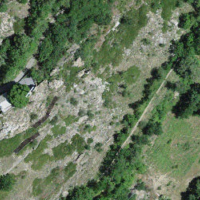
EUNIS habitat code: 45
Species observed at this site:
Prunus spinosa